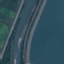
Land use / land cover: River